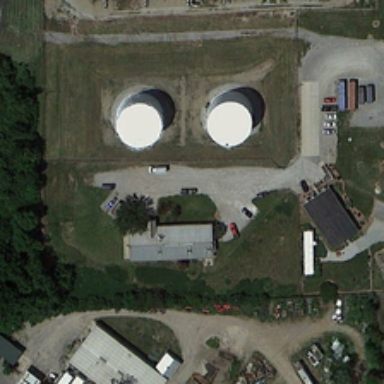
Two storage tanks are near some green trees and several buildings .